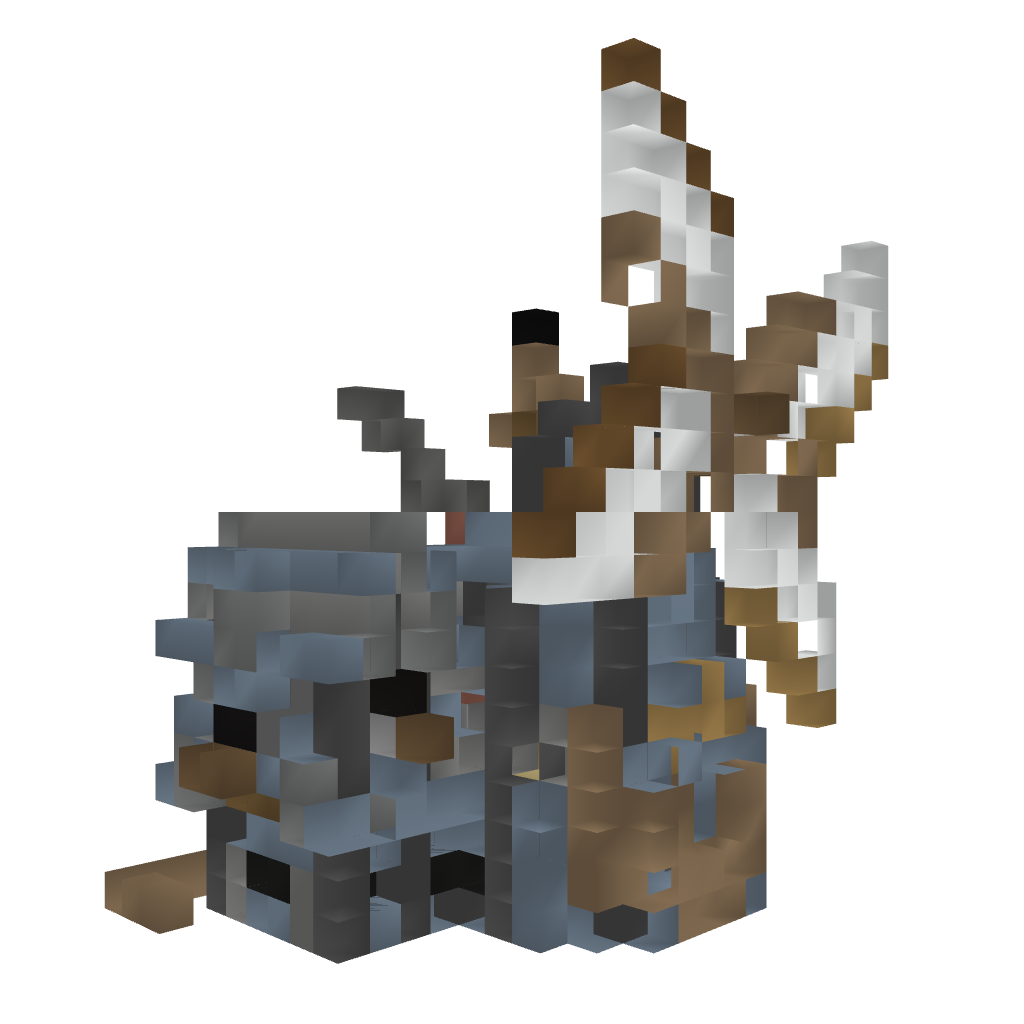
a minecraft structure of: Estate